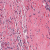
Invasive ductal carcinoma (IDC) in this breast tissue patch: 1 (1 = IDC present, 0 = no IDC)